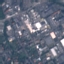
Label: Industrial